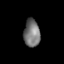
Tissue: skin
Cell type: Epithelial cells
Senescence score: 0.2811
Nuclear area (px): 433
Mean DAPI intensity: 117.801